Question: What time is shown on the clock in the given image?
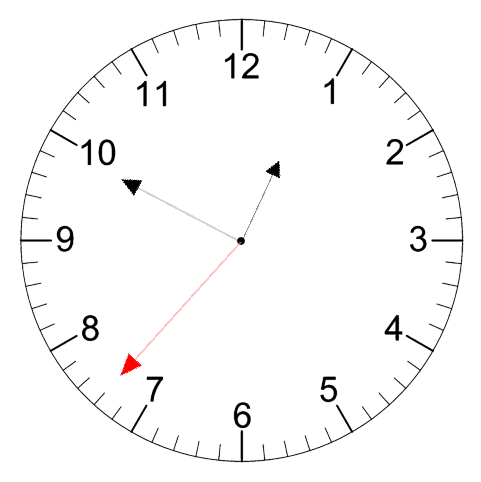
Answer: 12:49:37